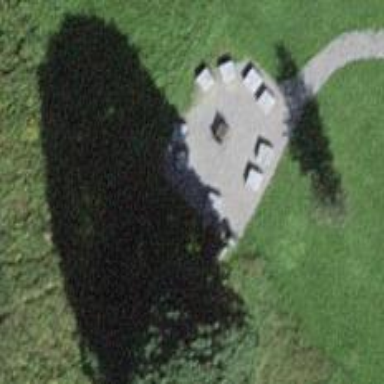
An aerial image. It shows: Barbecue facility.